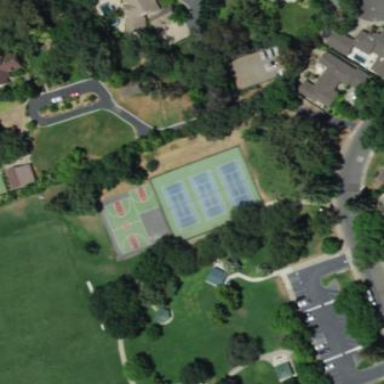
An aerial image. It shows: Tennis court in leisure pitch.